Question: I have a block which iterates through a collection of tags and creates links for them.
The issue I have is that after it returns the formatted links, it also returns the entire ActsAsTaggableOn object as text. I only wish to display the formatted links.
Here's my partial:
'''
<h4>Tag Cloud</h4>
<div>
<%= tag_cloud @tags, %w[s m l ] do |tag, css_class| %>
<%= link_to tag.name, tag_path(tag), :class => css_class %>
<% end %>
</div>
'''
Image below shows how it is returning both the formatted links and the collection object - which I don't want to display.

What do I need to change?
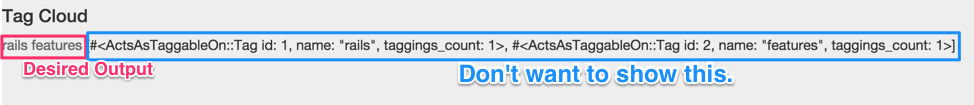
Answer: In erb, '<%= %>' will display whatever that line of code returns. While '<% %>' just executes the line of code.
Change '<%= tag_cloud @tags, %w[s m l ] do |tag, css_class| %>' to '<% tag_cloud @tags, %w[s m l ] do |tag, css_class| %>' and the object won't be displayed.